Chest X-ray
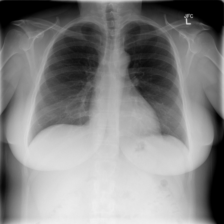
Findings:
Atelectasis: negative
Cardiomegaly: negative
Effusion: negative
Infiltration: positive
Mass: negative
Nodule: negative
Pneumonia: negative
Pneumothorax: negative
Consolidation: negative
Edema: negative
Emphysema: negative
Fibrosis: negative
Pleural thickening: negative
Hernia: negative